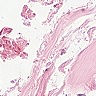
Metastatic tissue present: no